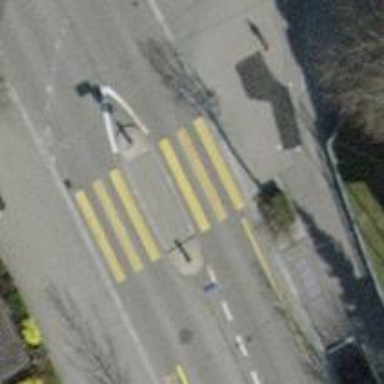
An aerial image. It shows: Uncontrolled zebra crossing with central island.